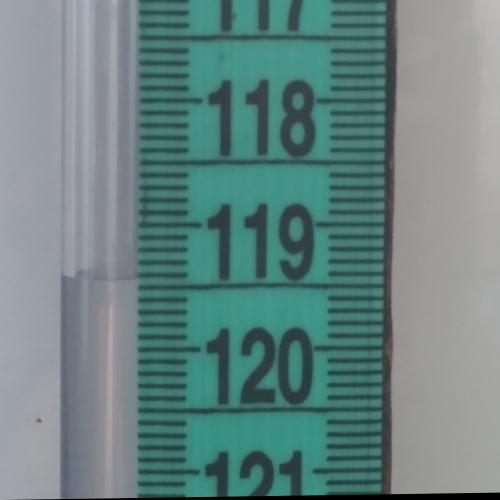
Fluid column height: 119.4 cm